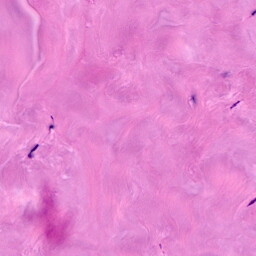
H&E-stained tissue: Breast